Question: More than a long talk to explain that bug, here's a screenshot that explains everything :
inside the url which correspond to 'rss_category', . See :
!
'{slugCat}''.^'
If that can help someone somday, and if anyone has a valid explanation, i'll be glad to hear (runing under Symfony 2.1.1).
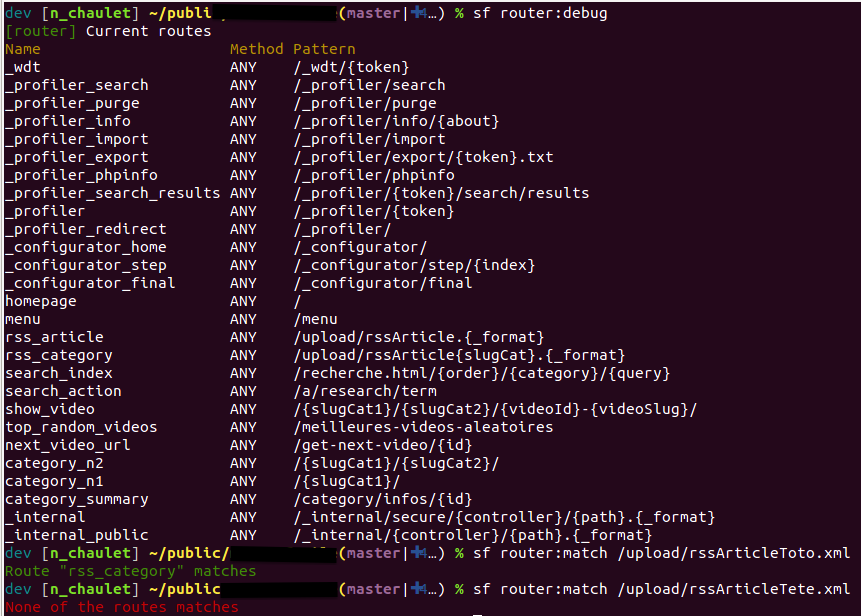
Answer: Wow, difficult one. This happens because when compiling the route, symfony tries to use the character preceeding the variable name as a separator. This code is from RouteCompiler.php:
'''
// Use the character preceding the variable as a separator
$separators = array($match[0][0][0]);
if ($pos !== $len) {
// Use the character following the variable as the separator when available
$separators[] = $pattern[$pos];
}
$regexp = sprintf('[^%s]+', preg_quote(implode('', array_unique($separators)), self::REGEX_DELIMITER));
'''
Symfony does this because usually you will have some kind of separator before the variable name, a route like /upload/rssArticle/{slugCat}, where '/' would be the separator and it is trying to be helpful by letting you use this separator to separate variables in routes which contain several variables. In your case, the character before the variable is an 'e' and that character becomes a separator and that is why your route does not match. If your route had beed /upload/rssArticles{slugCat}, then the 's' would be the separator and that would be the character you would not be able to use.
Maybe you could create an issue on the symfony router component. I think that the preceeding character should not be used as a separator if it is a letter or a number.